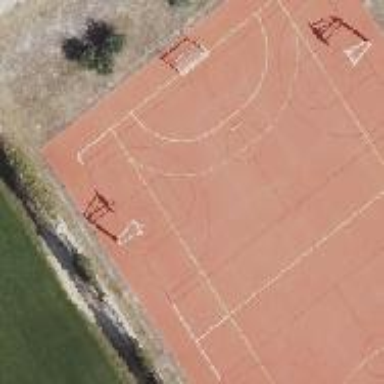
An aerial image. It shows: Basketball court on leisure land pitch.